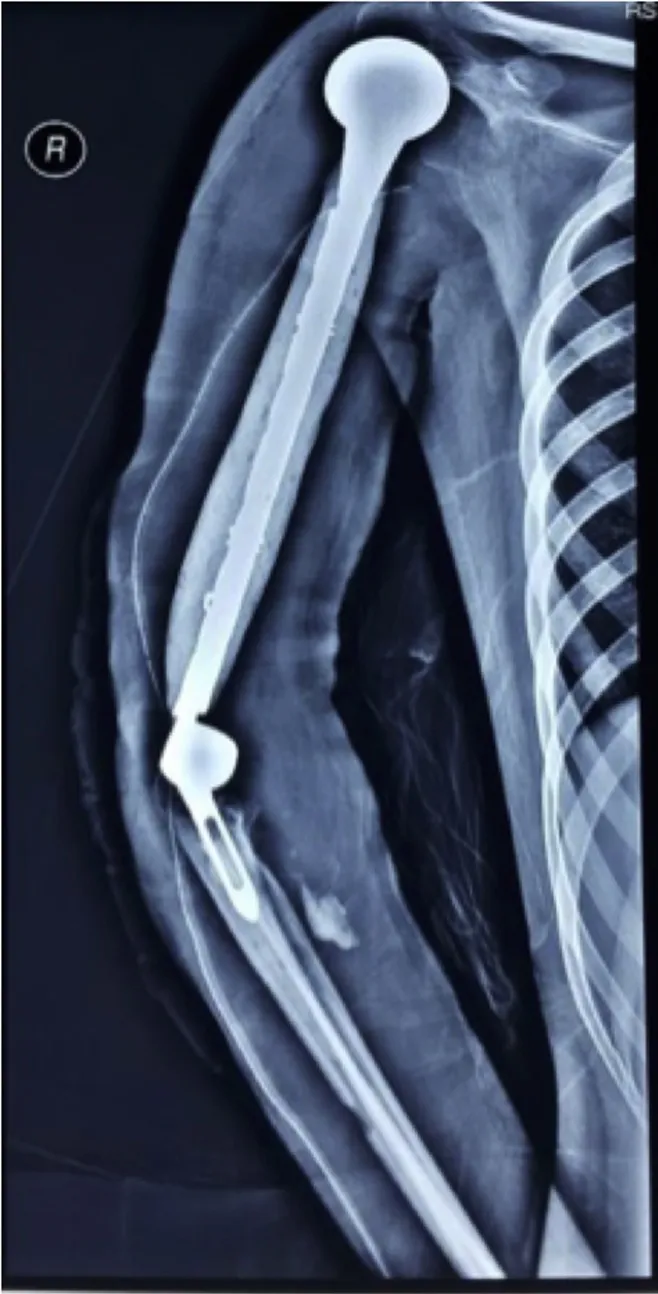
Postoperative radiograph.
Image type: radiology (x_ray)